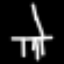
Label: chair